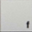
Piece: xx